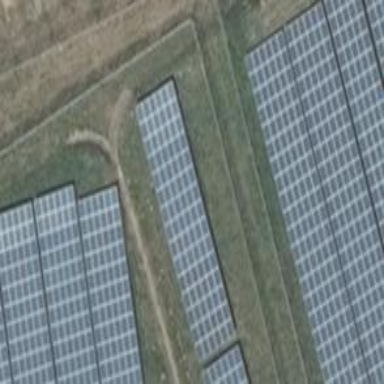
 consisting of solar photovoltaic panels."